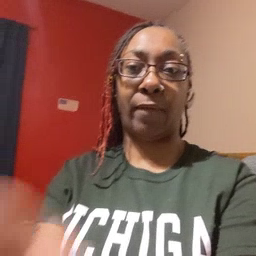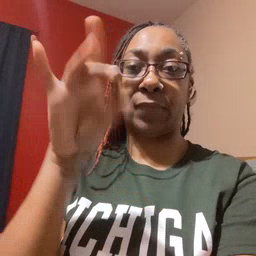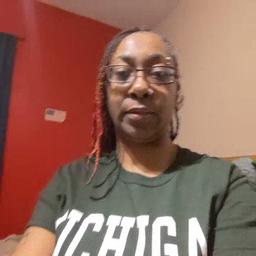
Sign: find